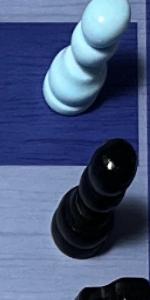
Label: Pawn_Black